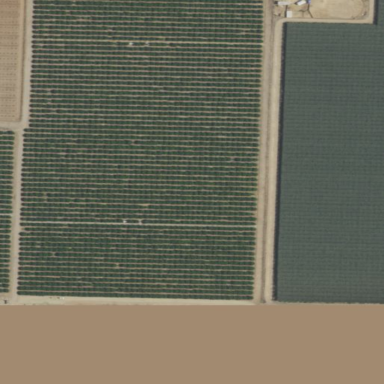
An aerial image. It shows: Orchard filled with peach trees.